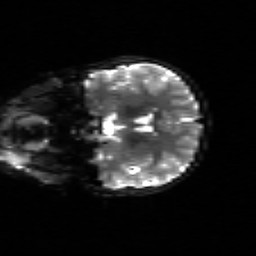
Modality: sbref
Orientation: coronal
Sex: female
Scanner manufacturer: siemens
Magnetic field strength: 3 T
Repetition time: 5 s
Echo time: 0.071 s